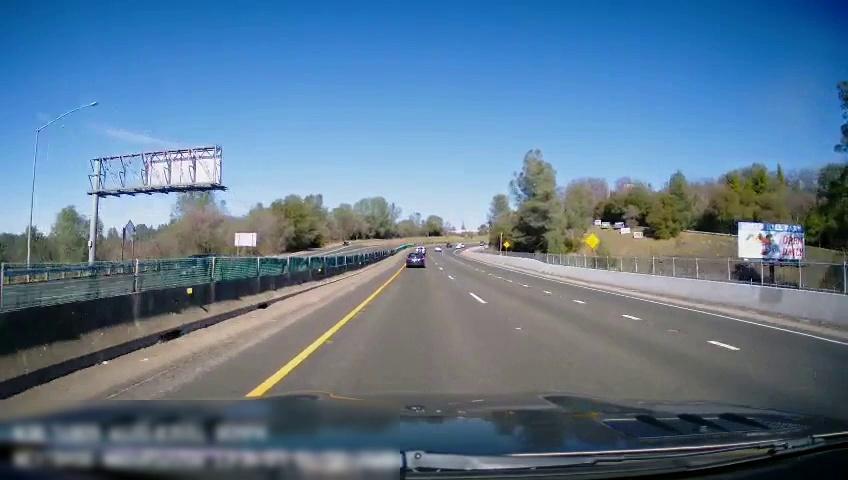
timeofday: Day
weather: Sunny
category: Drivable Space
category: Drivable Space
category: Vehicles | Car
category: Vehicles | SUV
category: Lanes | Current Lane
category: Lanes | Current Lane
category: Lanes | Alternate Lane
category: Lanes | Alternate Lane
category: Traffic | Signs